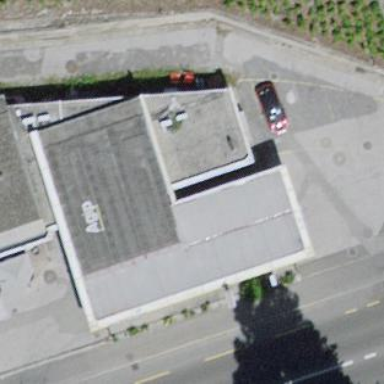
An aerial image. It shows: View of roof of building.